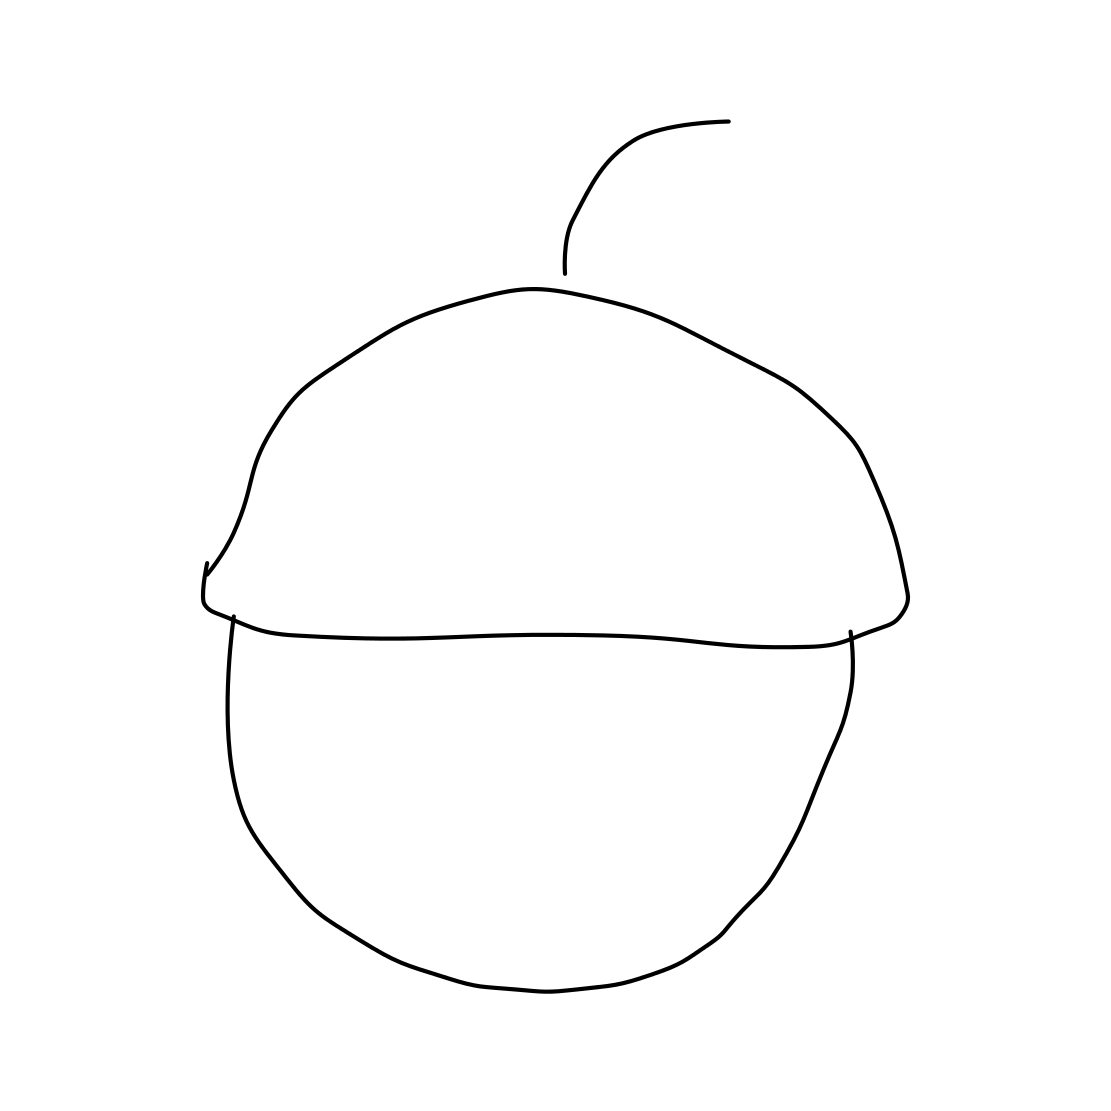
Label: donut